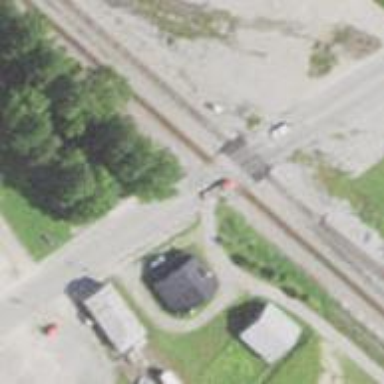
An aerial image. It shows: Level crossing along the railway.